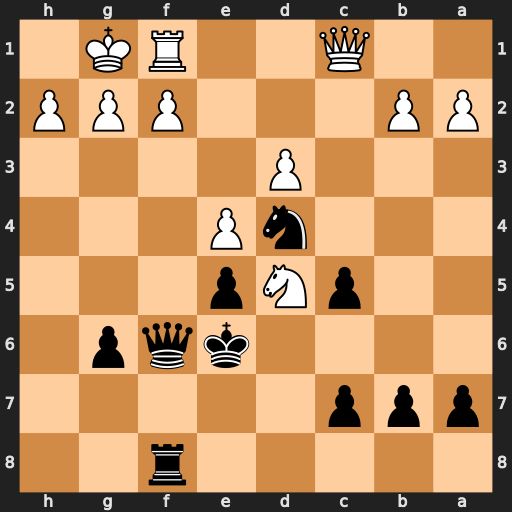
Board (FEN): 5r2/ppp5/4kqp1/2pNp3/3nP3/3P4/PP3PPP/2Q2RK1
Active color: b
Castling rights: -
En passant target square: -
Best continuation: Ne2+ Kh1 Nxc1